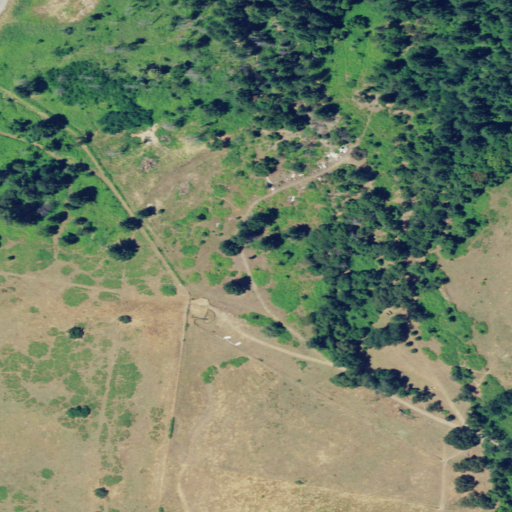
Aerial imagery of valley in California named Wilder Gulch containing grassland, shrub, mixed forest, evergreen forest, deciduous forest, open development, pasture, and low intensity development